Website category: sports
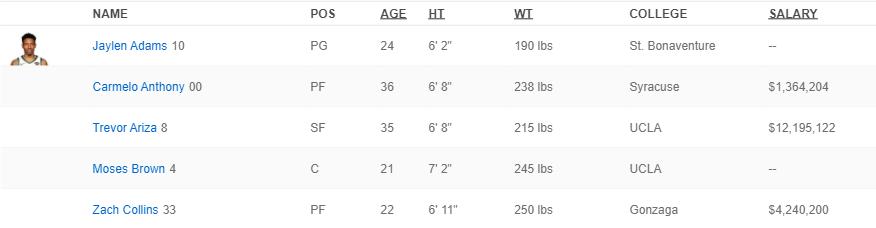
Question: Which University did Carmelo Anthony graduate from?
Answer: Syracuse

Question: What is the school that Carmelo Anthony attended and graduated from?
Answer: Syracuse

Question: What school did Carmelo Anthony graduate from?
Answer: Syracuse

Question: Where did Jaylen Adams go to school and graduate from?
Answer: St. Bonaventure

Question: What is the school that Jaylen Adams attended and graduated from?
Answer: St. Bonaventure

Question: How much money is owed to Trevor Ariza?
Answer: $12,195,122

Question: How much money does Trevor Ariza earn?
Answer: $12,195,122

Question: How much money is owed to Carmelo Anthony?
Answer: $1,364,204

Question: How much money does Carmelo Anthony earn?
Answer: $1,364,204

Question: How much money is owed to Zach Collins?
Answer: $4,240,200

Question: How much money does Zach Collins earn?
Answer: $4,240,200

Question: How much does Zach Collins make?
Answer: $4,240,200

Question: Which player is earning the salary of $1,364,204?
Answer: Carmelo Anthony

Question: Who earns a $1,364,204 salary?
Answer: Carmelo Anthony

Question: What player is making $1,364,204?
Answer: Carmelo Anthony

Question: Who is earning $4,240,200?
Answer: Zach Collins

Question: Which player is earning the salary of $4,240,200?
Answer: Zach Collins

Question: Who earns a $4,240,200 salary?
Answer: Zach Collins

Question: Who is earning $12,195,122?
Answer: Trevor Ariza

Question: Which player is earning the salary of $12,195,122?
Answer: Trevor Ariza

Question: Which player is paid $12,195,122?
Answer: Trevor Ariza

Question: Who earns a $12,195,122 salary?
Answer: Trevor Ariza

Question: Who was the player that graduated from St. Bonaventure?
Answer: Jaylen Adams

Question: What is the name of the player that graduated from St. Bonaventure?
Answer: Jaylen Adams

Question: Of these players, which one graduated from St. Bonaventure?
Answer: Jaylen Adams

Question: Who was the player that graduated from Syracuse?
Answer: Carmelo Anthony

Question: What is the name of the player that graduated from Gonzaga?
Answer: Zach Collins

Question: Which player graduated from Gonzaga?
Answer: Zach Collins

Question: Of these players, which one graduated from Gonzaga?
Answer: Zach Collins